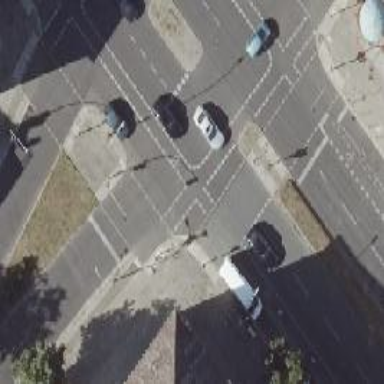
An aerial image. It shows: Road crossing with traffic signals.